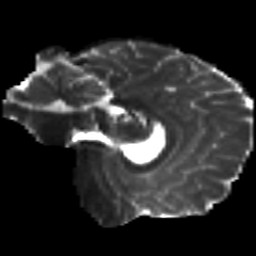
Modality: T2w
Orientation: sagittal
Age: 18
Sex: male
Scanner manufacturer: siemens
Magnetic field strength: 3 T
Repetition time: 8.8 s
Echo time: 0.085 s